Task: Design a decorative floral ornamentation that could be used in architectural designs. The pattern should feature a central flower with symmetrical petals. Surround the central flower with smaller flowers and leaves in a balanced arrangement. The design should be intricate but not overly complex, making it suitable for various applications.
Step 191:
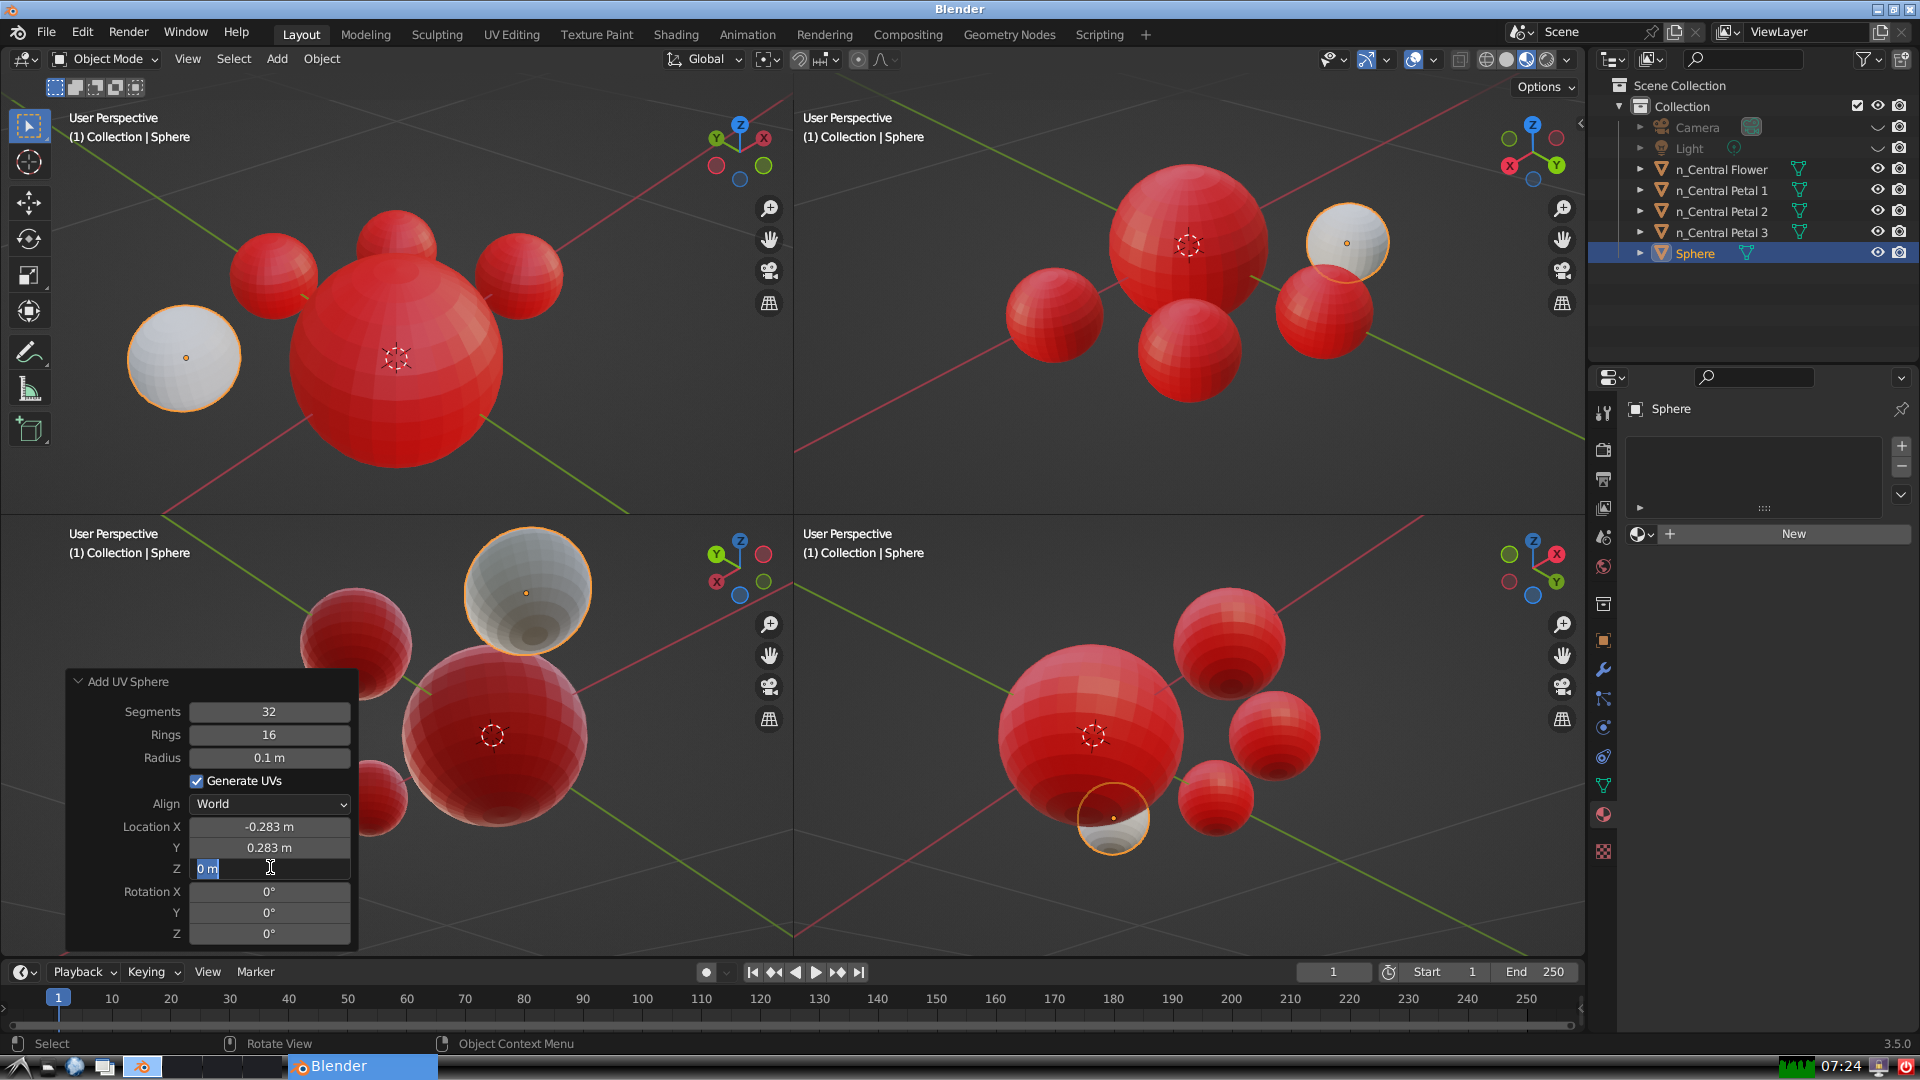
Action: input_text: 0.0